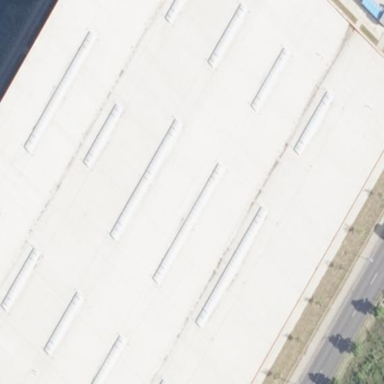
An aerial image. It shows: Industrial building.